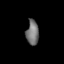
Tissue: lung
Cell type: Epithelial cells
Senescence score: 0.2145
Nuclear area (px): 300
Mean DAPI intensity: 114.613